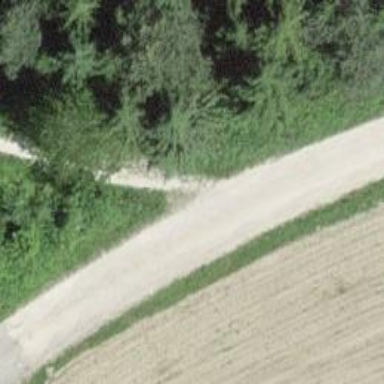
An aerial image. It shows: Compacted path with grade3 tracktype.